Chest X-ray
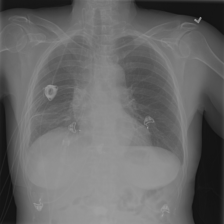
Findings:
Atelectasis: negative
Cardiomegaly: negative
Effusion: positive
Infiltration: negative
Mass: negative
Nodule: negative
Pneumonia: negative
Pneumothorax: negative
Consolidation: negative
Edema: negative
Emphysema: negative
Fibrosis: negative
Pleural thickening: negative
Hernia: negative